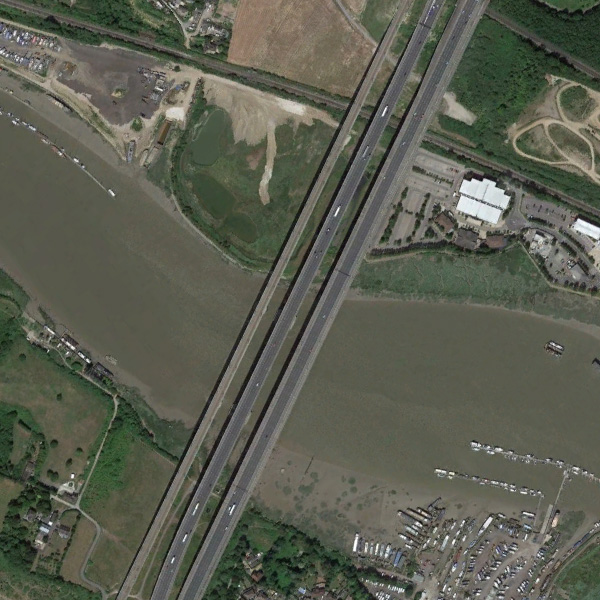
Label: Bridge